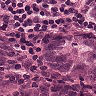
Metastatic tissue present: yes